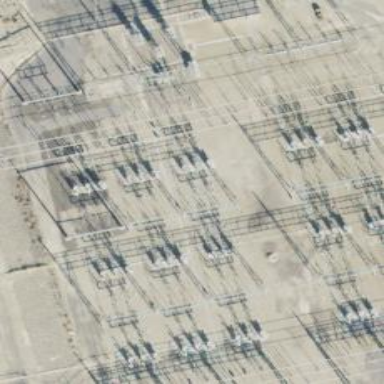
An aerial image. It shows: Switch for power supply.